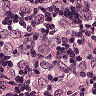
Metastatic tissue present: yes